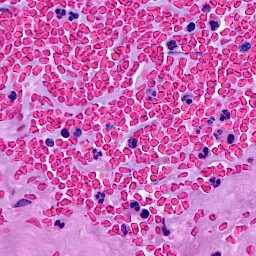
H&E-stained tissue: Breast